Field crop: maize
Growth stage: 2
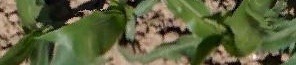
Species: maize